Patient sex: M
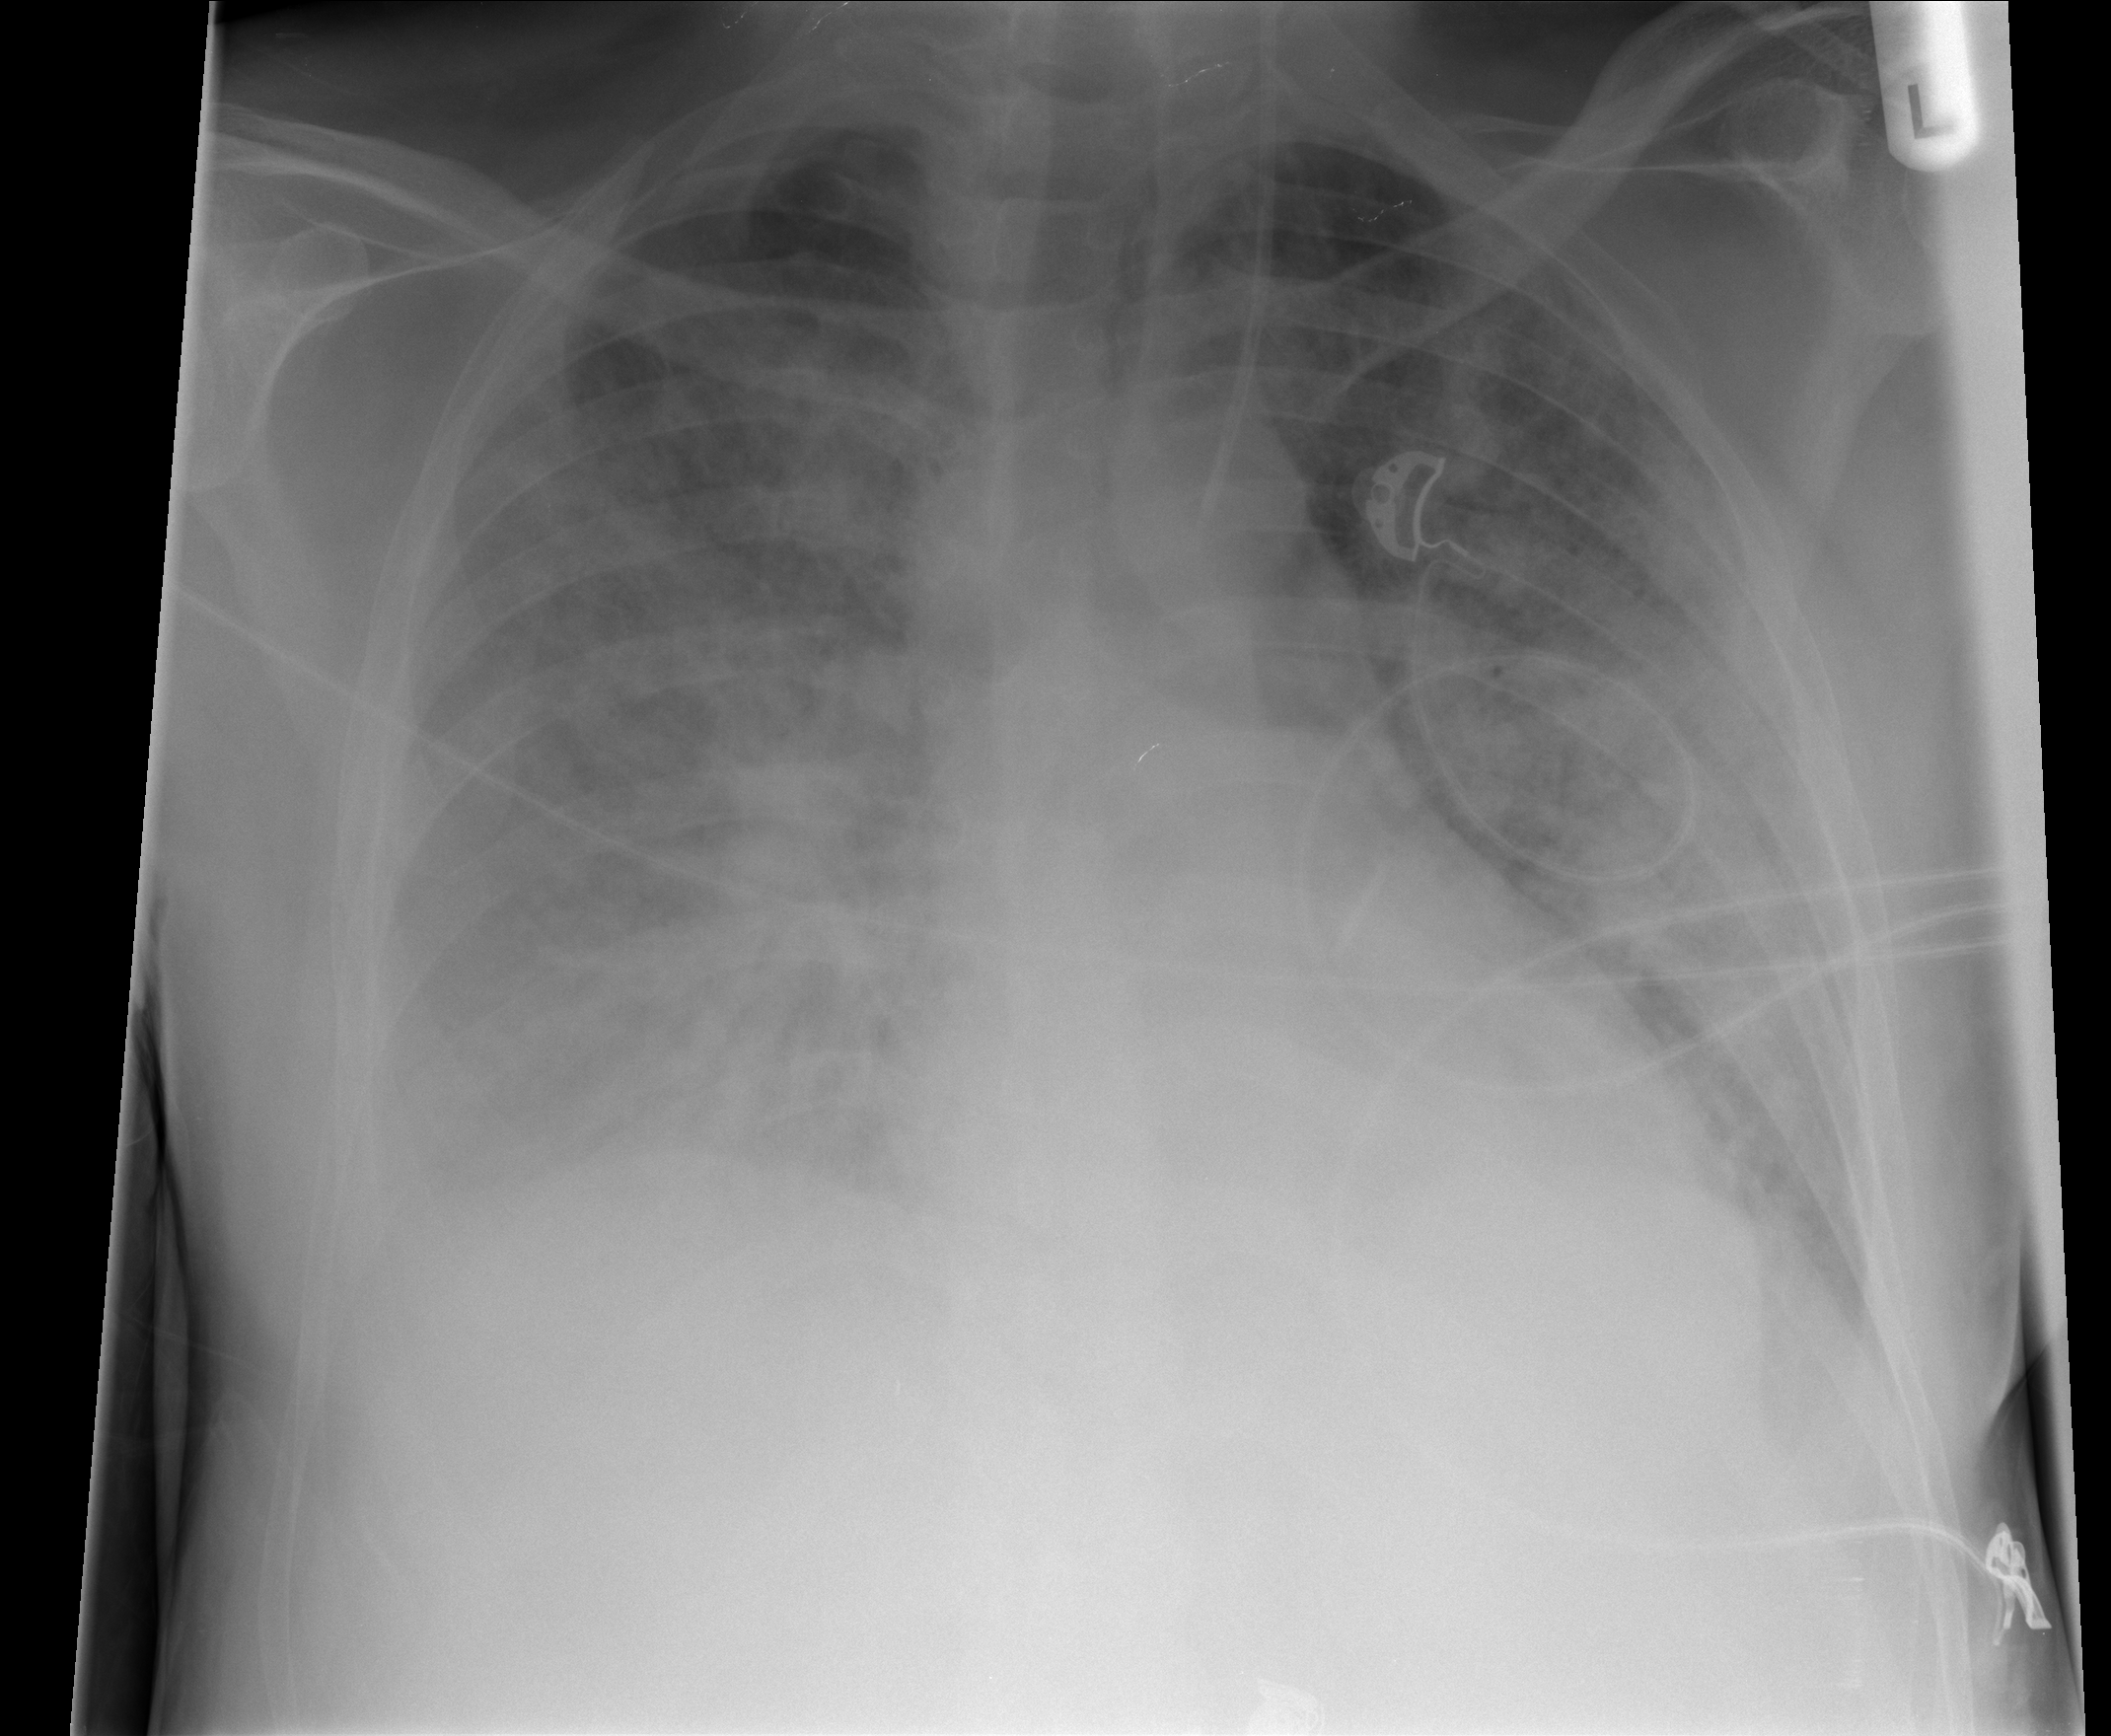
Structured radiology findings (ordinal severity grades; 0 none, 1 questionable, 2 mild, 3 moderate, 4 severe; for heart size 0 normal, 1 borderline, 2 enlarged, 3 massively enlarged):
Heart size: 0
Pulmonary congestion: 0
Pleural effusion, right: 2
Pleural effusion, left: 1
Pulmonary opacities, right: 3
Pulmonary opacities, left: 3
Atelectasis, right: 2
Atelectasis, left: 2